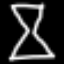
Label: hourglass